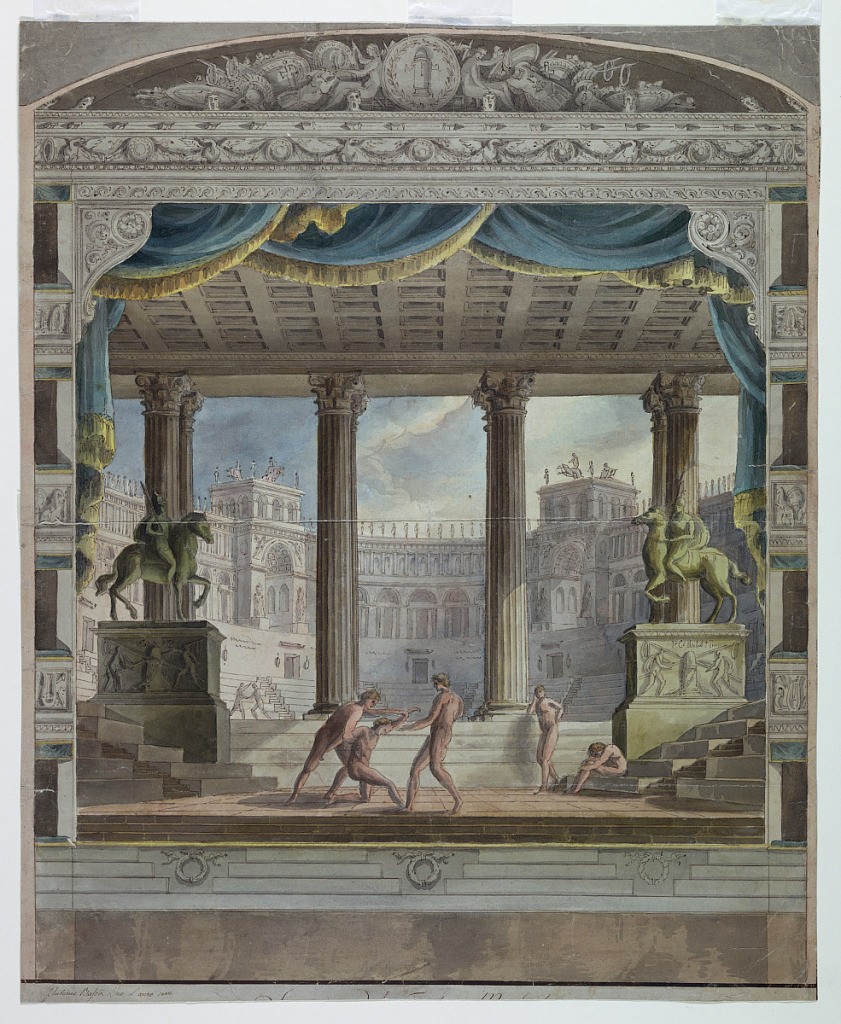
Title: Theater Curtain: View of a Classical Amphitheater, Marsigli-Rossi Theater, Bologna
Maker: Antonio Giuseppe Basoli, Italian, 1774–1843
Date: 1808
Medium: Pen and brown ink, brush and watercolor on paper
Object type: Drawing
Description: Vertical rectangle: in the front, a stage separated from background, showing antique theatre, by corinthian columns; some men are wrestling and resting. On either one of the sides Dioscuri, Castor and Pollux equestrian statues. Parts of the frame of the stage as well as theatre boxes are to be seen.